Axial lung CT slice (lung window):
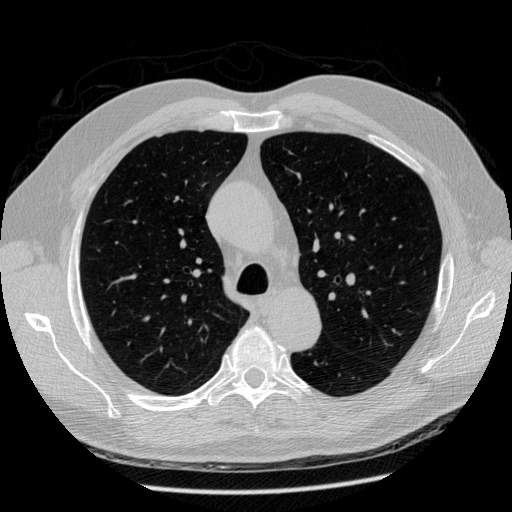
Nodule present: no